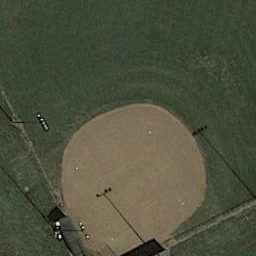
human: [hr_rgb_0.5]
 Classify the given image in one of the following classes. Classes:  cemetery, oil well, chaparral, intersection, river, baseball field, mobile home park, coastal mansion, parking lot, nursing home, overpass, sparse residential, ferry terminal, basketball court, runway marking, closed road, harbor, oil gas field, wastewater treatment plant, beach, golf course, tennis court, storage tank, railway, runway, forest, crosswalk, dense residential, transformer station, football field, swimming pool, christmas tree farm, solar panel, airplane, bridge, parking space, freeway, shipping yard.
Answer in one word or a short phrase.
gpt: baseball field